Field crop: maize
Growth stage: 2
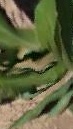
Species: maize